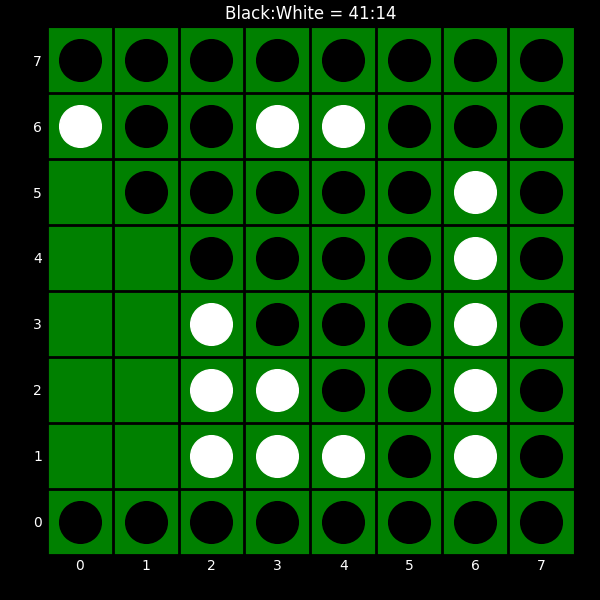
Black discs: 41
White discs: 14